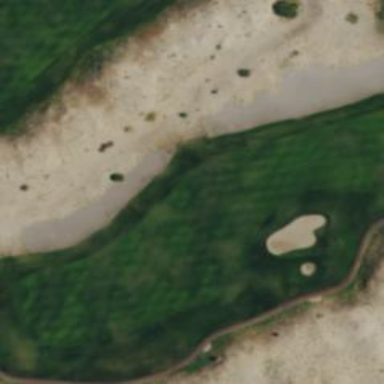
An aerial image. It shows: Golf hole.